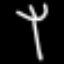
Label: fork